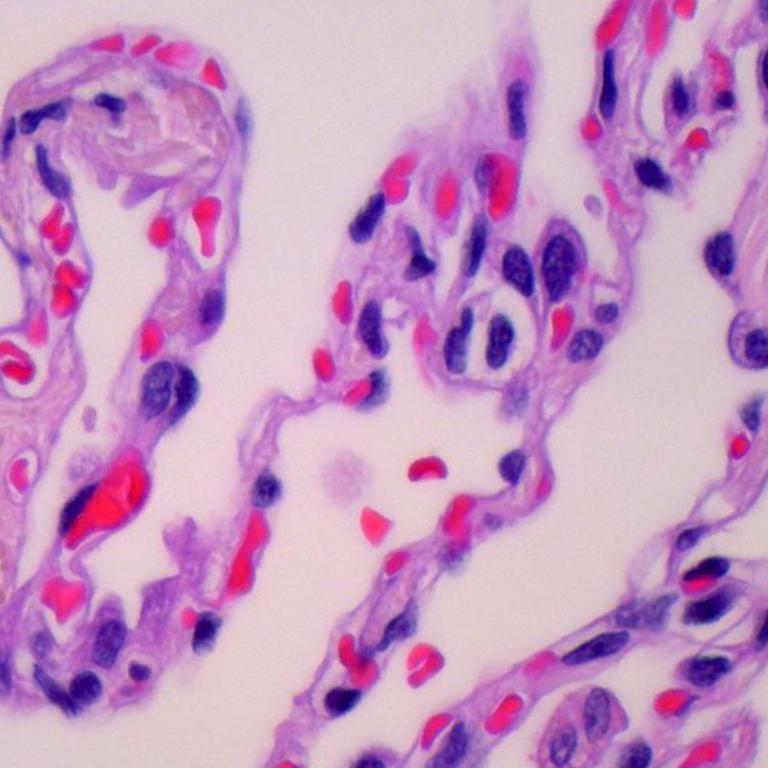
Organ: lung
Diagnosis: benign